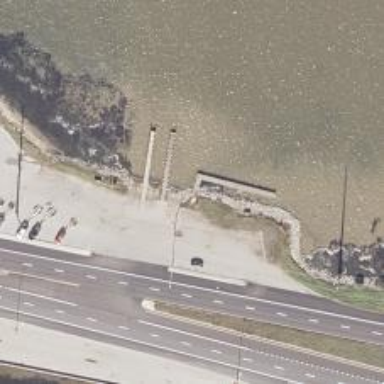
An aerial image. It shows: Slipway on service road for leisure land activities.